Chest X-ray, AP view. Patient: 62 years old, sex M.
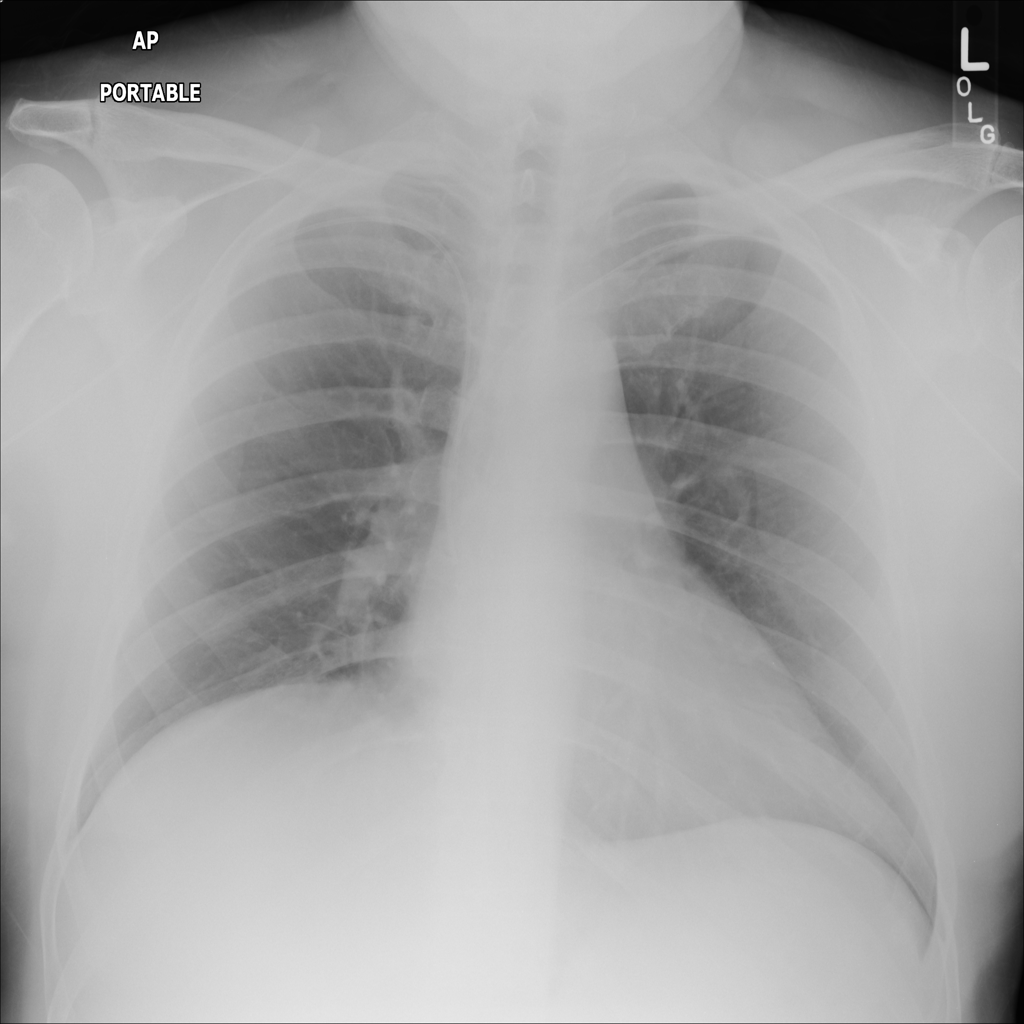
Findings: No Finding